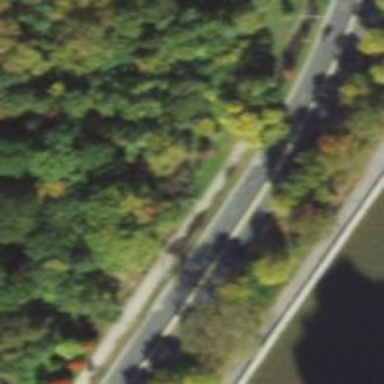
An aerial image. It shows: Cutline path.